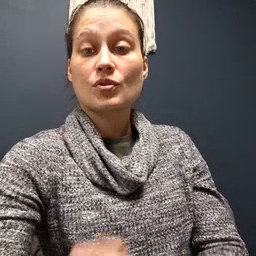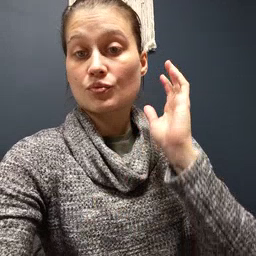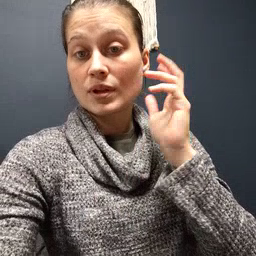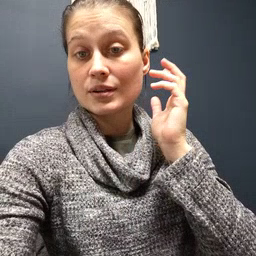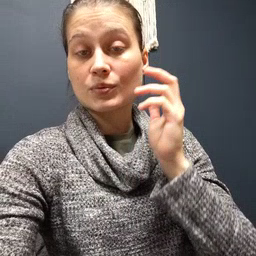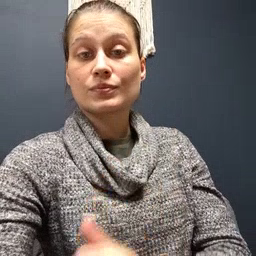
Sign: radio